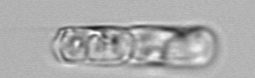
Label: Guinardia_delicatula